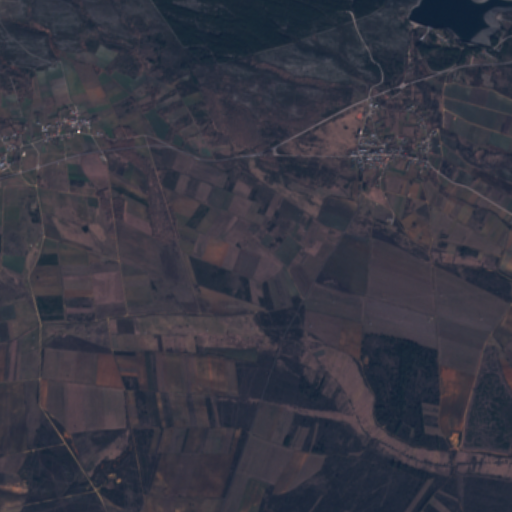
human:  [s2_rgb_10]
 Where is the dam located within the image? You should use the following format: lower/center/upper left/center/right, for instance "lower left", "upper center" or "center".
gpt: The dam is located in the upper right of the image.
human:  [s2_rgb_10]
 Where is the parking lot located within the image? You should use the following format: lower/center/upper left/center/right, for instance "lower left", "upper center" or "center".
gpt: The parking lot is located in the upper right of the image.
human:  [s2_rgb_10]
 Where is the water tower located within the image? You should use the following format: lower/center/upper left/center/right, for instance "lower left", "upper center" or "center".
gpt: The water tower is located in the upper right of the image.
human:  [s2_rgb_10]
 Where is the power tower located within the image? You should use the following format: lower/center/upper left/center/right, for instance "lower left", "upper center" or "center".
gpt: There is no power tower in the image.